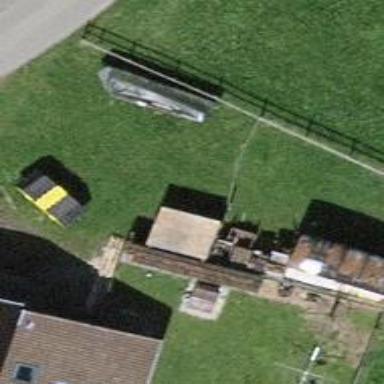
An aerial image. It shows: Wooden fence.